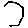
Label: hexagon